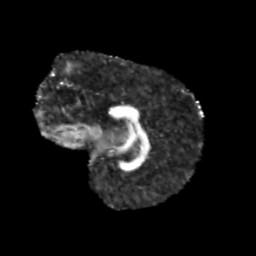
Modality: FA
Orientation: sagittal
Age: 12
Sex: female
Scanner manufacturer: siemens
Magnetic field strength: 3 T
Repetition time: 3.8 s
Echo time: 0.07 s